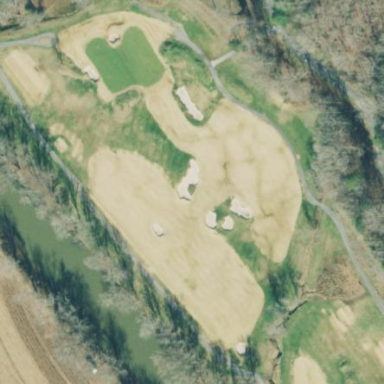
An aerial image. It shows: Rough area in golf course.